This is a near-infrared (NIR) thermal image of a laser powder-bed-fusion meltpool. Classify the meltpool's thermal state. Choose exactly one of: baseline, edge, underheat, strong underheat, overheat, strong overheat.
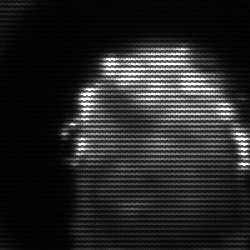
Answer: baseline